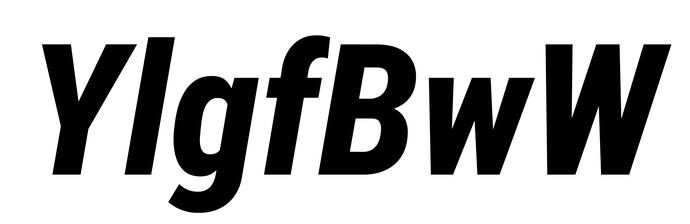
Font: Roboto-Italic_Condensed_ExtraBold_Italic